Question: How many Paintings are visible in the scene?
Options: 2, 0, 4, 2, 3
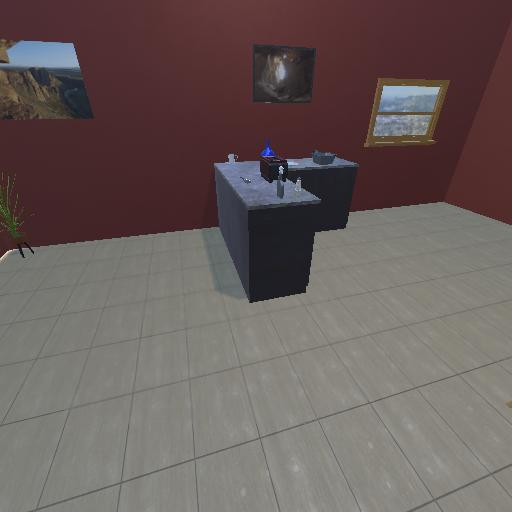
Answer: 2